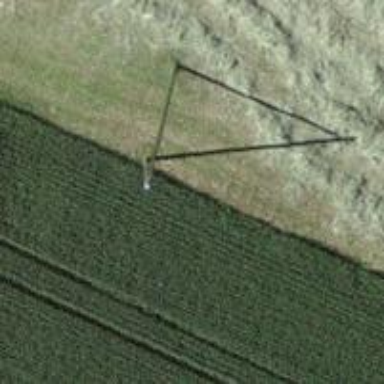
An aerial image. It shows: Power pole.